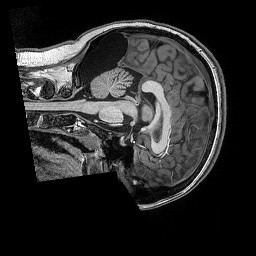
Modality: T1w
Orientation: sagittal
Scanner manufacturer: siemens
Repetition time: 2.5 s
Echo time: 0.00341 s